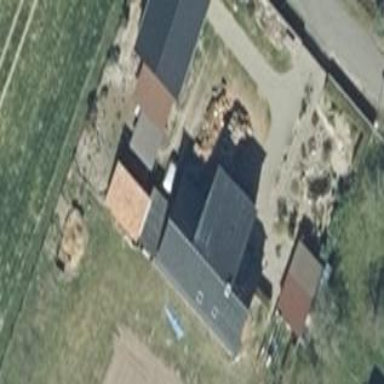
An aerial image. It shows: House with multiple parts.